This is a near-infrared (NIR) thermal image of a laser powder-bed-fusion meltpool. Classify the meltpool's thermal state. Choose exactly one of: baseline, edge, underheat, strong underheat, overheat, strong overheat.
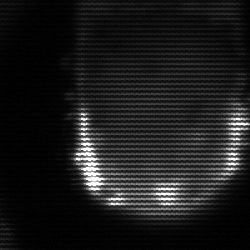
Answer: baseline